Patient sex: F
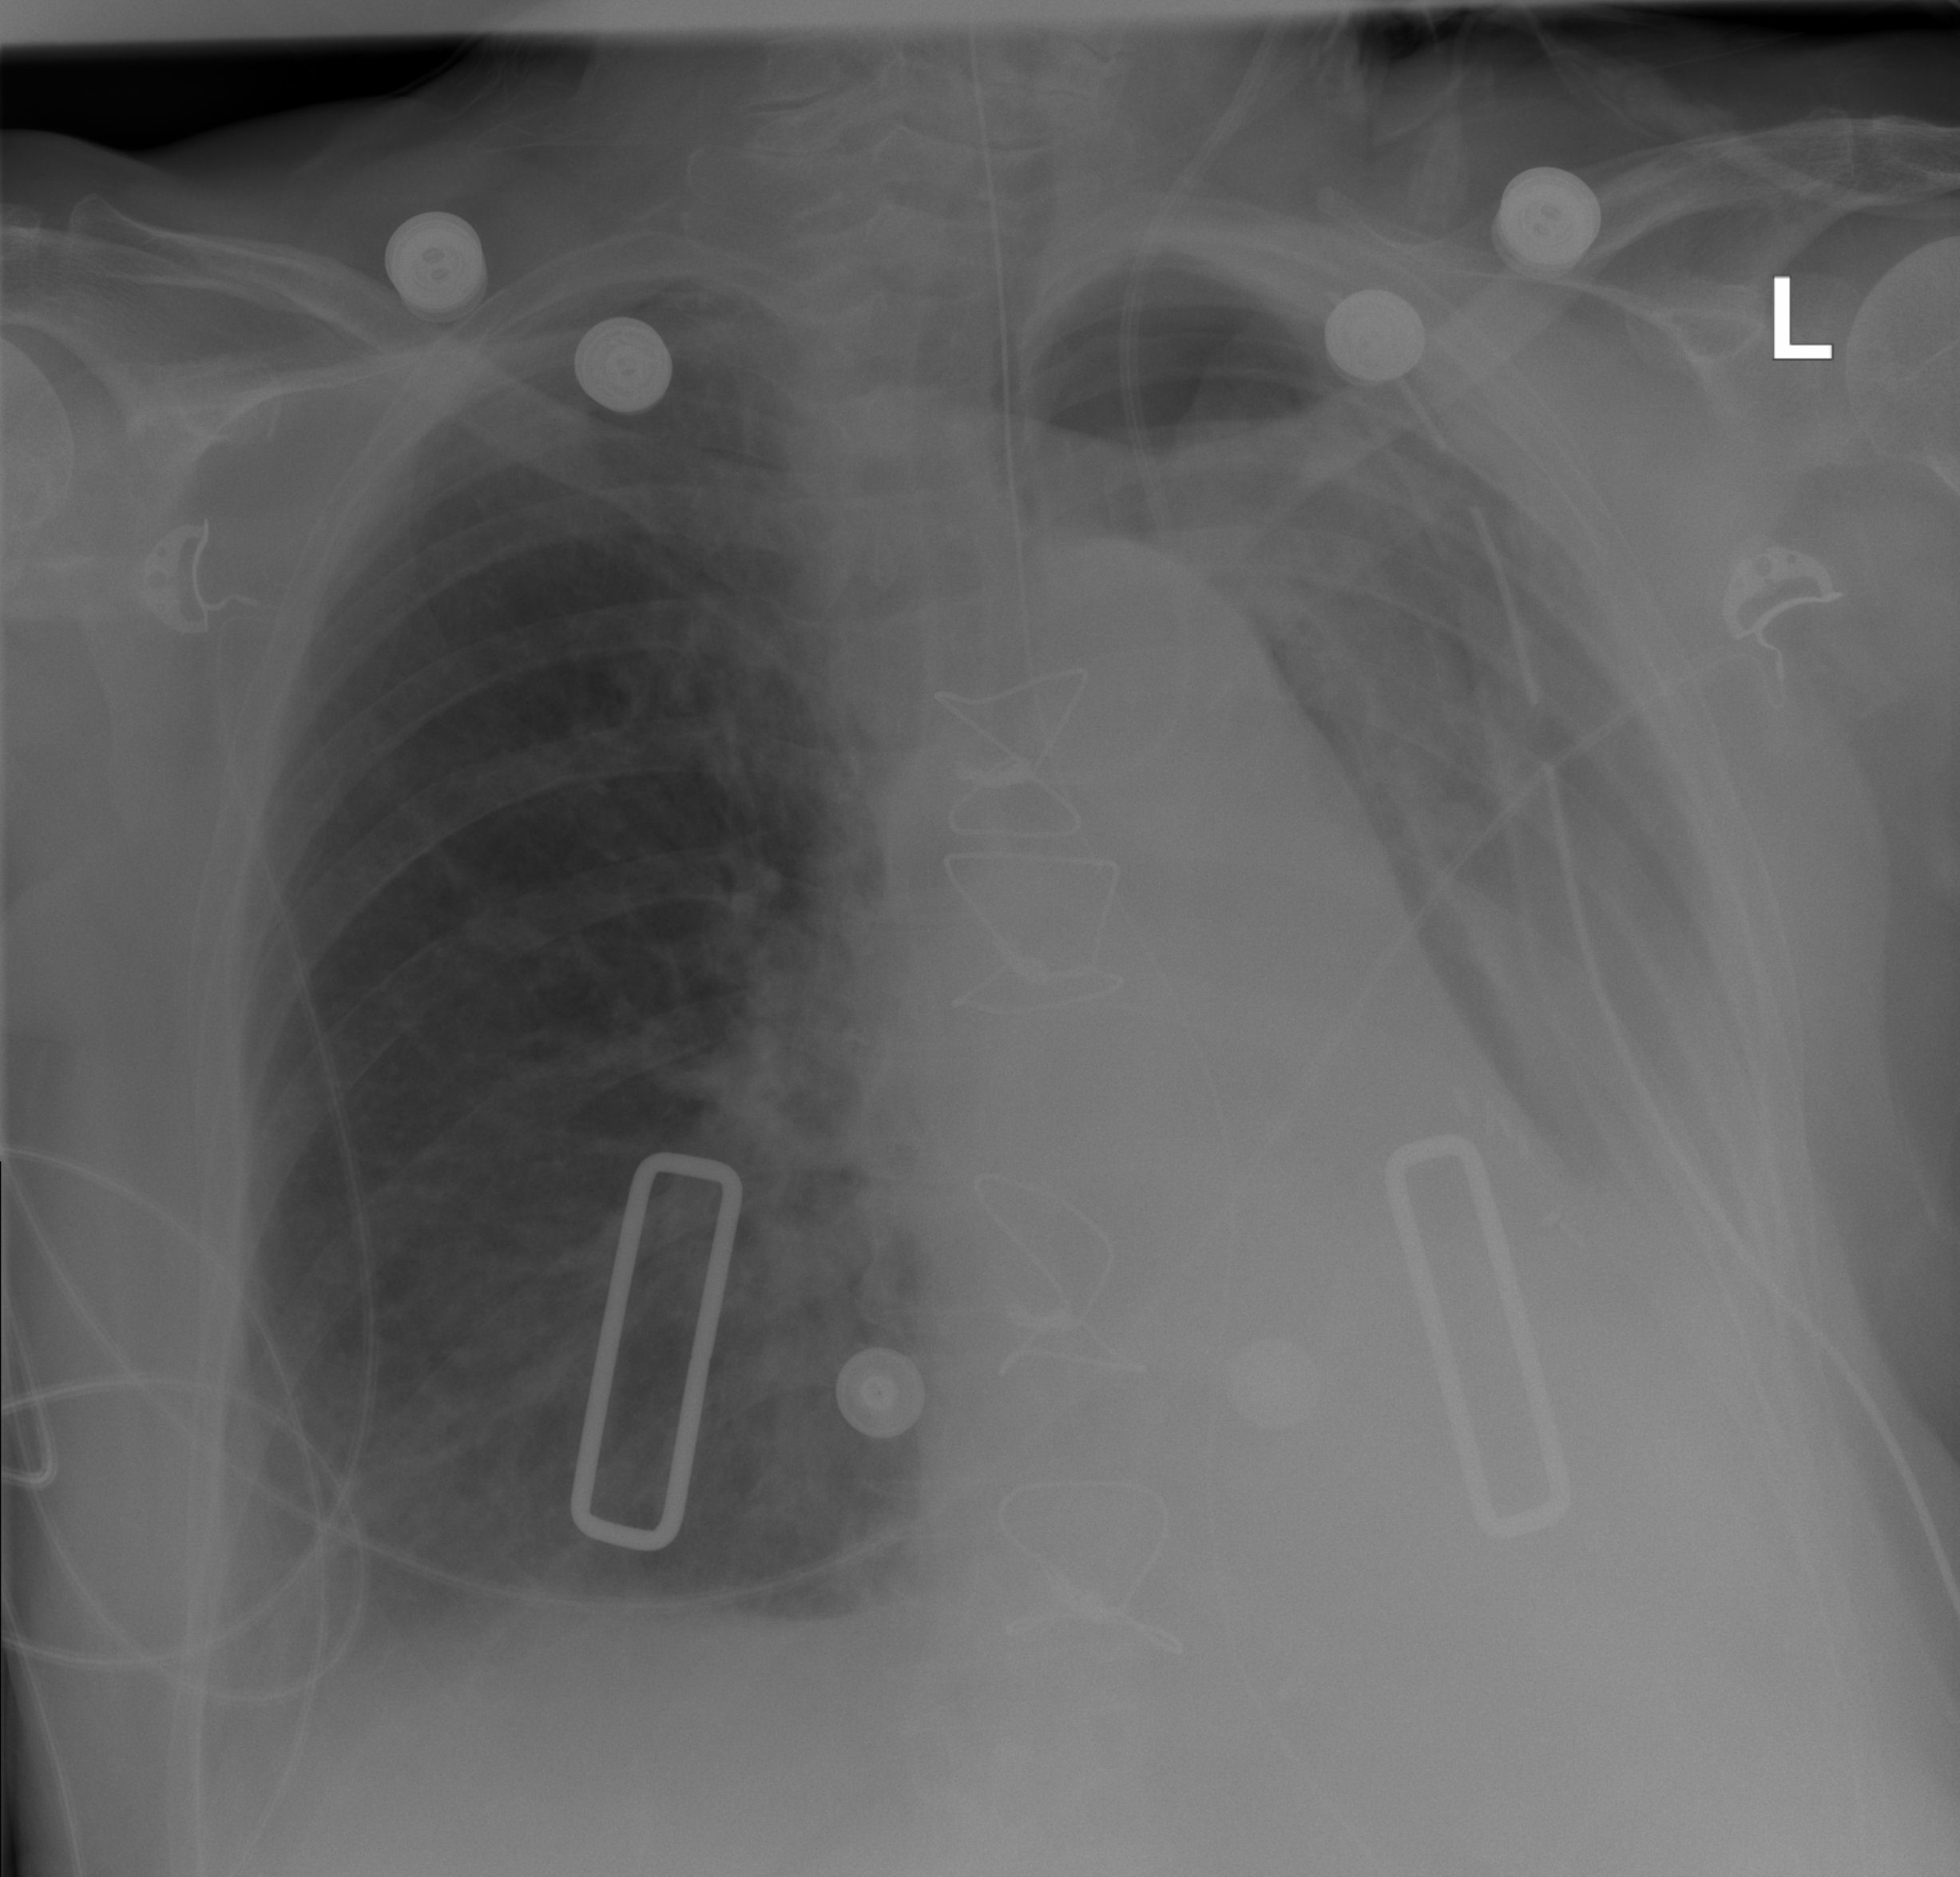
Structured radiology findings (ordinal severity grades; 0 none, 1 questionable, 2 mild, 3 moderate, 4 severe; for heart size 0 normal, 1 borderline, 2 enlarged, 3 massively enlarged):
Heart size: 0
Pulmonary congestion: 0
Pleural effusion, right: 0
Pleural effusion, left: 2
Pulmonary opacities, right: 0
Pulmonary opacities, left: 0
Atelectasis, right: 0
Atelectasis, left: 3